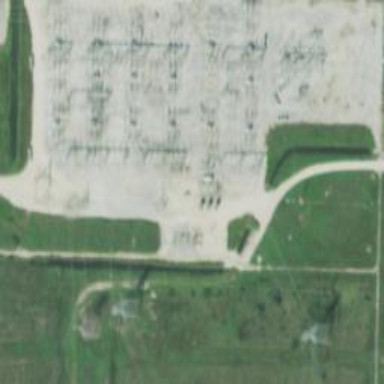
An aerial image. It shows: Switch used for power control.